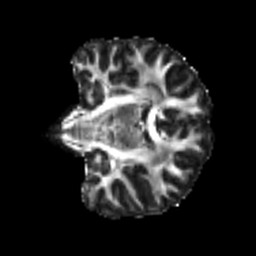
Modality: FA
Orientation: coronal
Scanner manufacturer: siemens
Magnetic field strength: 3 T
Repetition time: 4 s
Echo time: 0.0594 s